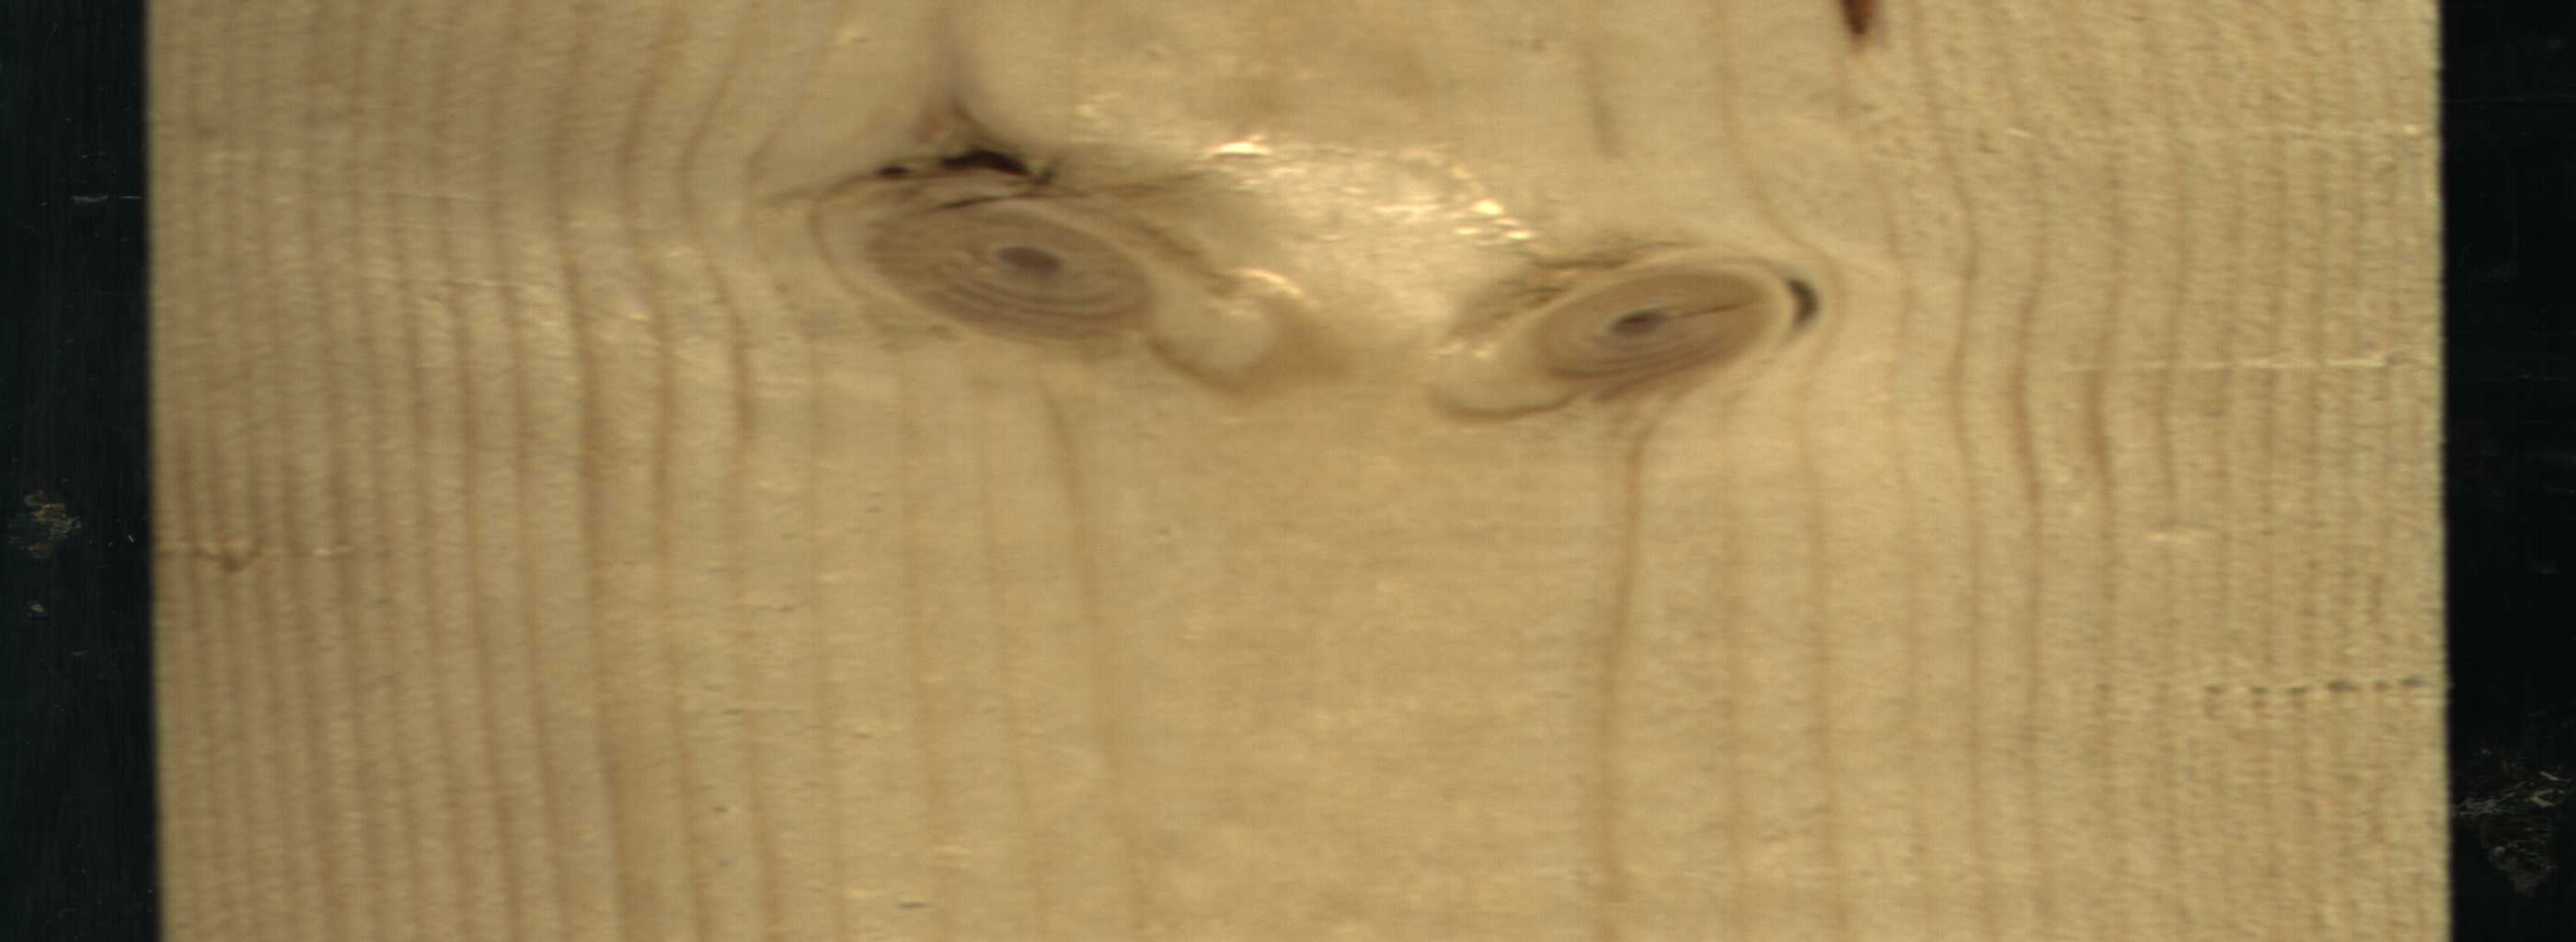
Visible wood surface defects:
resin
Dead_Knot
Live_Knot
Live_Knot